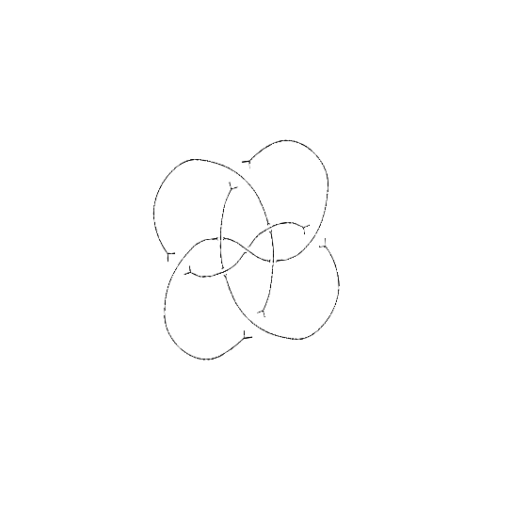
Crossing number: 9